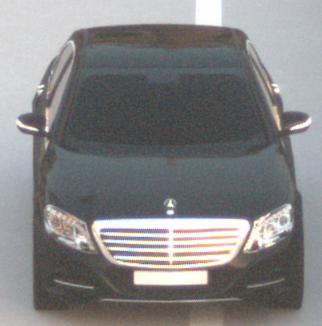
Make: Mercedes-Benz
Model: S 400 HYBRID
Detailed model: S-Class (222) Limousine
Model produced from: 2013/05
Model produced until: 2015/04
Doors: 4
Color: black
Road condition: dry road
Daytime: sunrise or sunset
Contrast: medium contrast